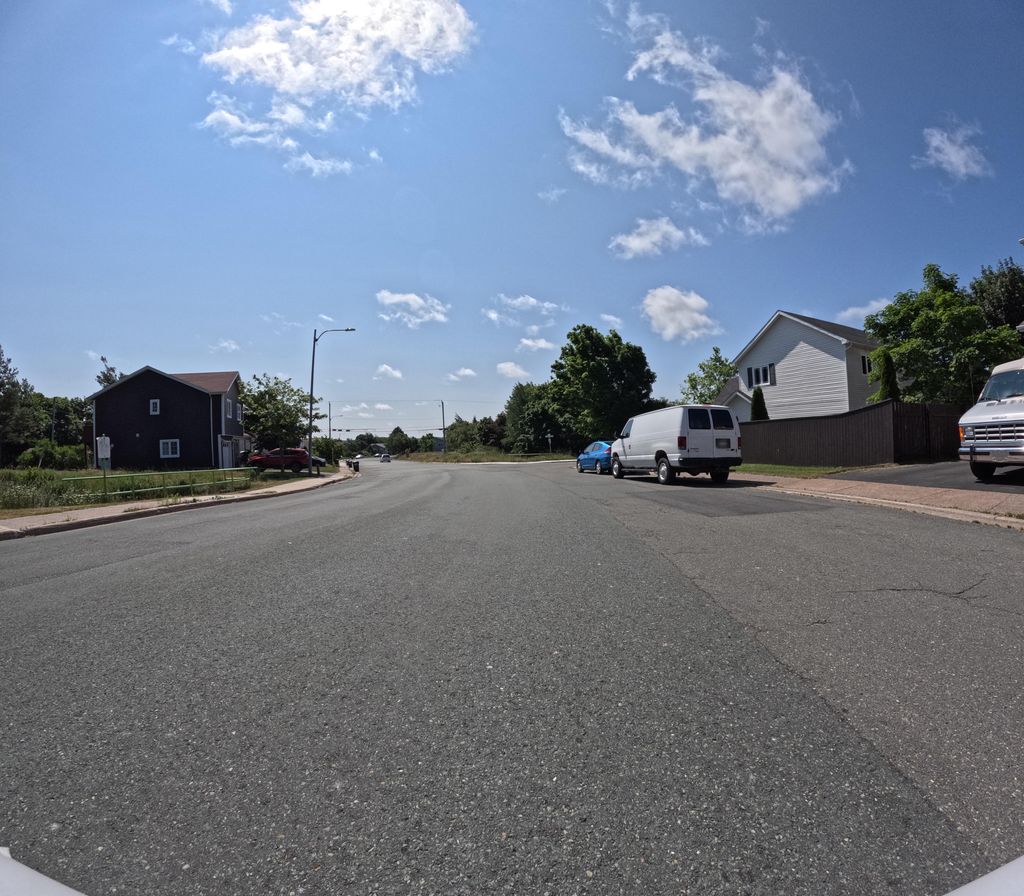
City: st_johns